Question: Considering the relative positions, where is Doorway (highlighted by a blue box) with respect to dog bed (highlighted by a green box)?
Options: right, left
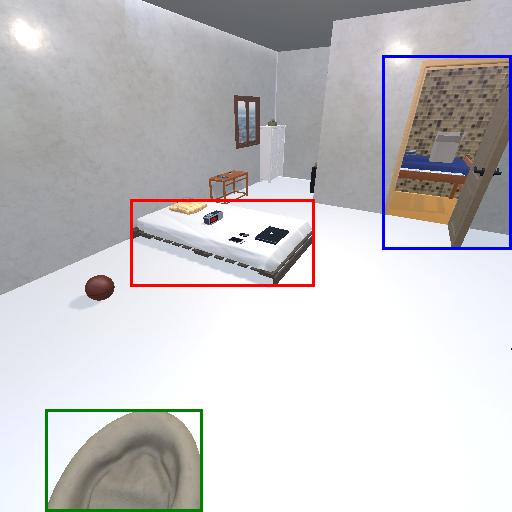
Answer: right